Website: lowes
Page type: stored-credit-cards
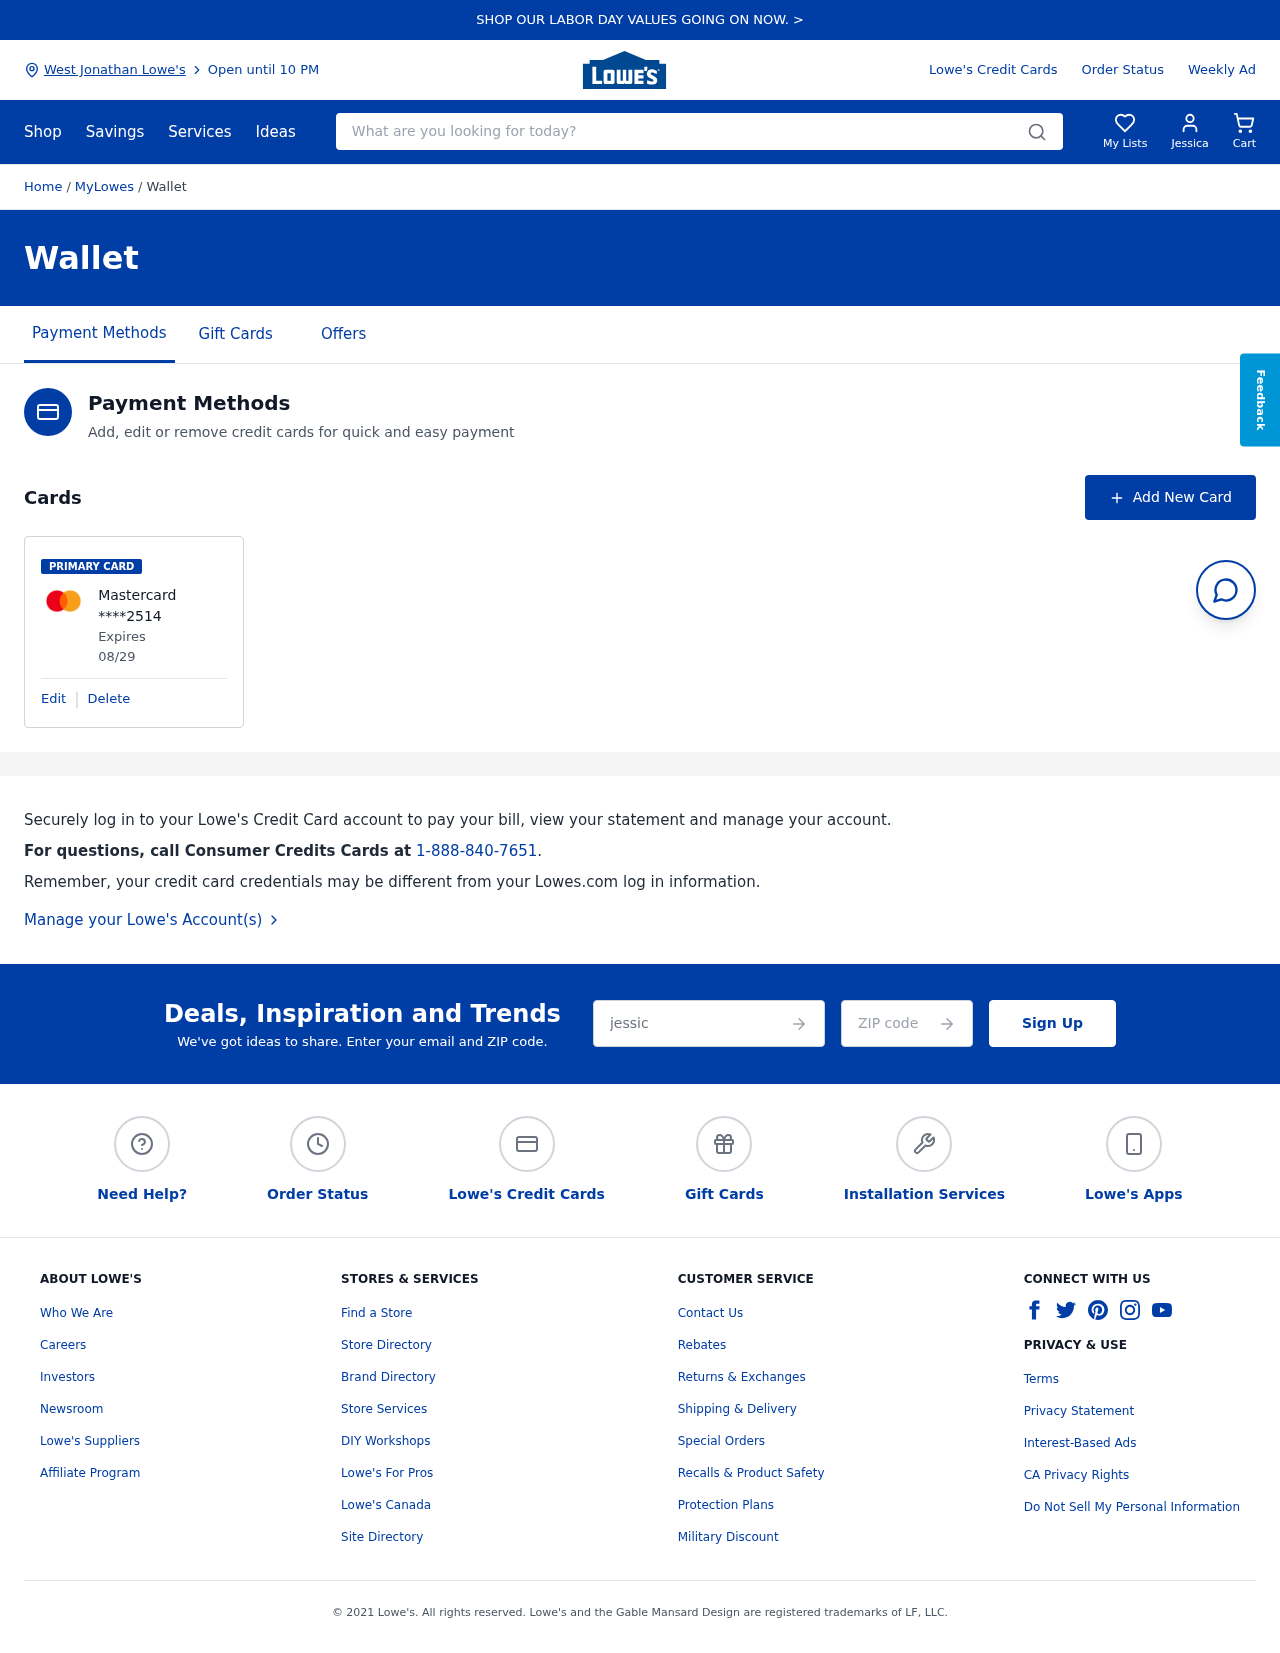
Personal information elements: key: PII_CARD_EXPIRY
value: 08/29
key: PII_CARD_LAST4
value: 2514
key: PII_CARD_TYPE
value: Mastercard
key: PII_CITY
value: West Jonathan Lowe's
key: PII_EMAIL
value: jessica_franco@gmail.com
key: PII_FIRSTNAME
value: Jessica
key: PII_POSTCODE
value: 12867
Search elements: key: HEADER_SEARCH
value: What are you looking for today?